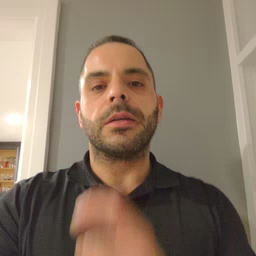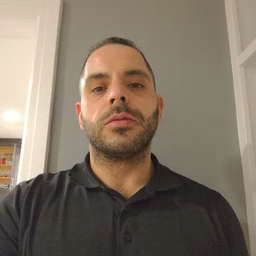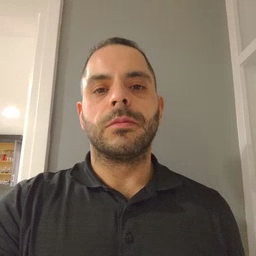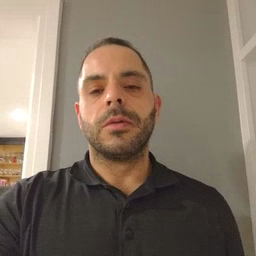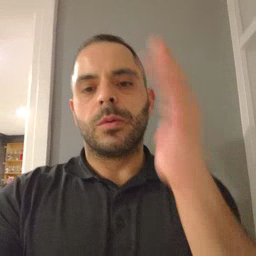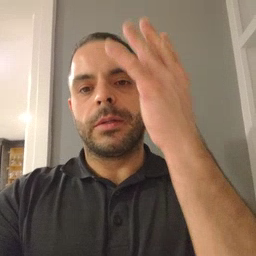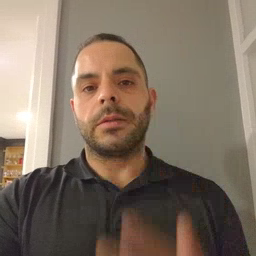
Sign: tree